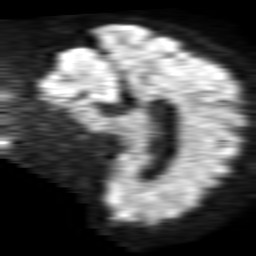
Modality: TRACE
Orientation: sagittal
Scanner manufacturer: philips
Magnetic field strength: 1.5 T
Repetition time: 3.4 s
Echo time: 0.06922 s